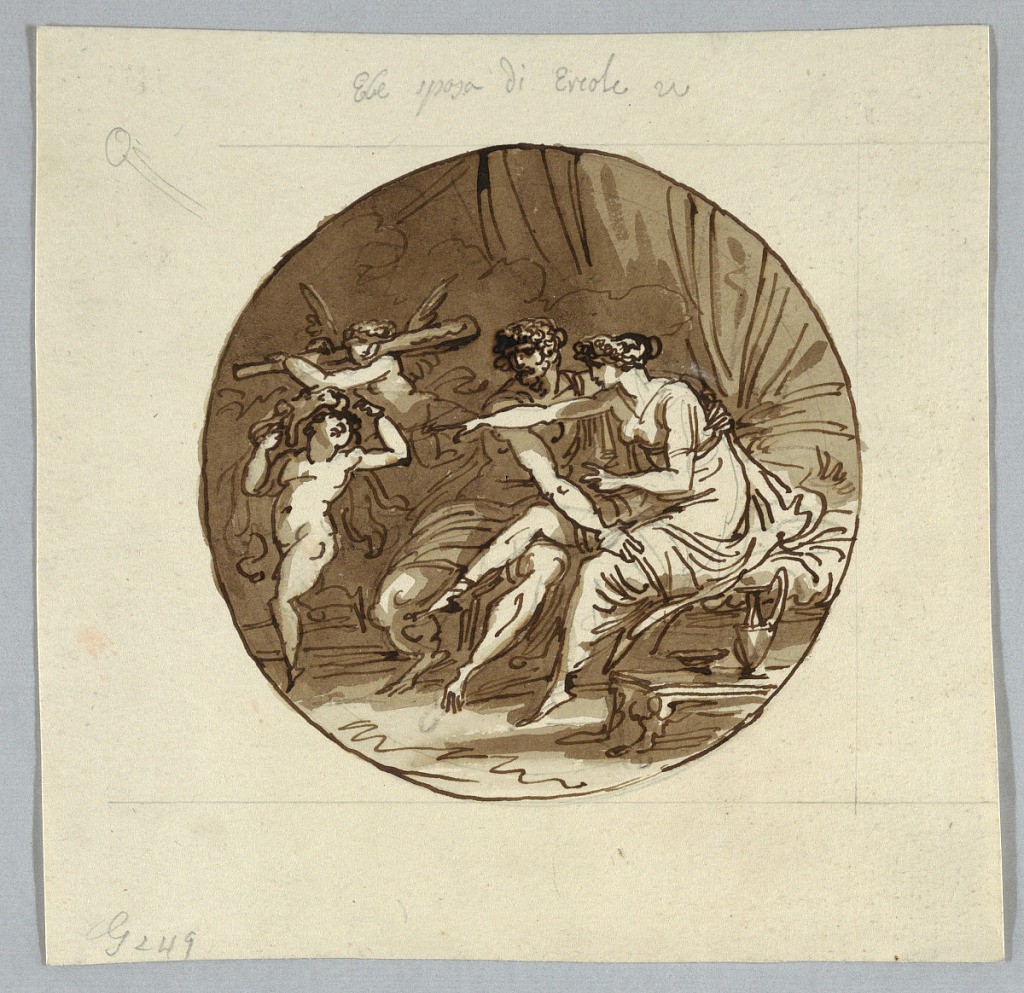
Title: The Wedding of Hebe and Hercules
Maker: Felice Giani, Italian, 1758–1823
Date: ca. 1813
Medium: Pen and brown ink, brush and brown wash over traces of graphite on cream laid paper
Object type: Drawing
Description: Lovers sit on bed. Two putti part with club and lion skin.